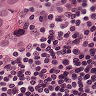
Metastatic tissue present: yes